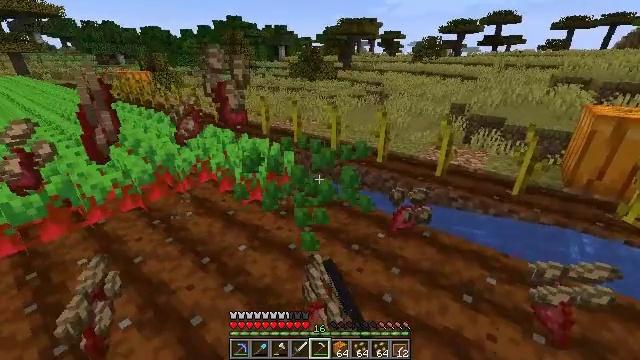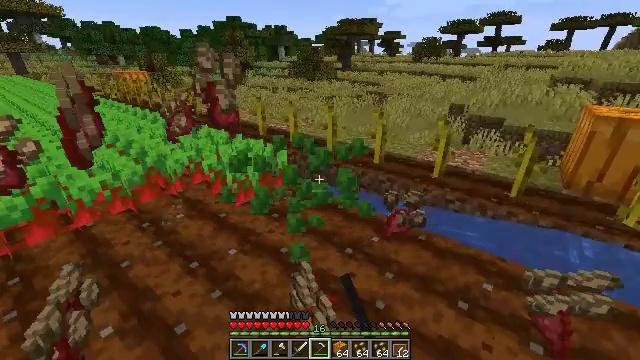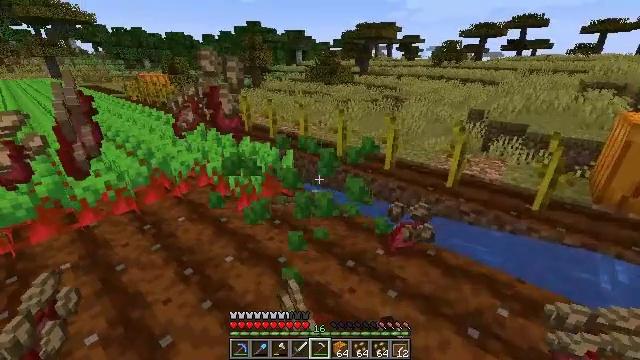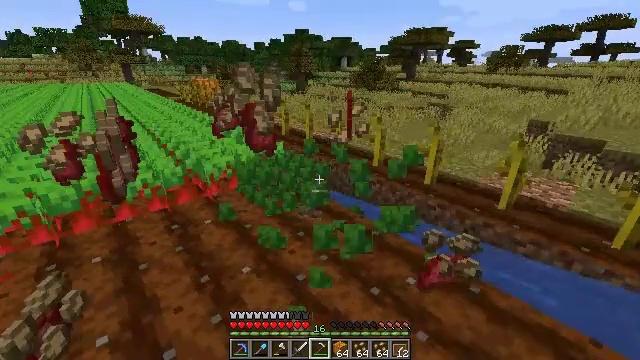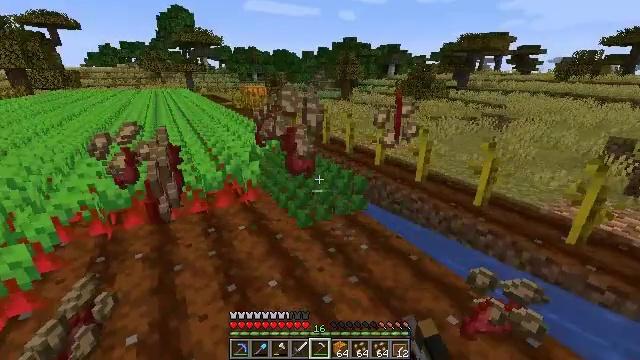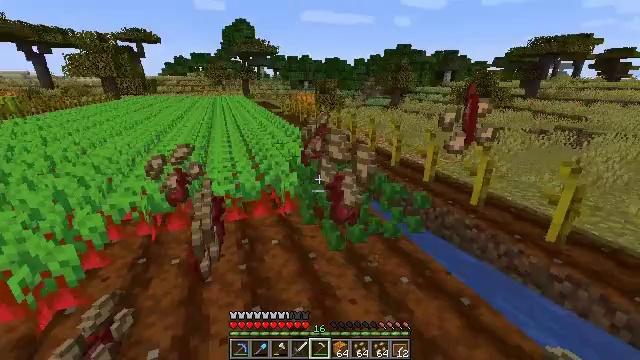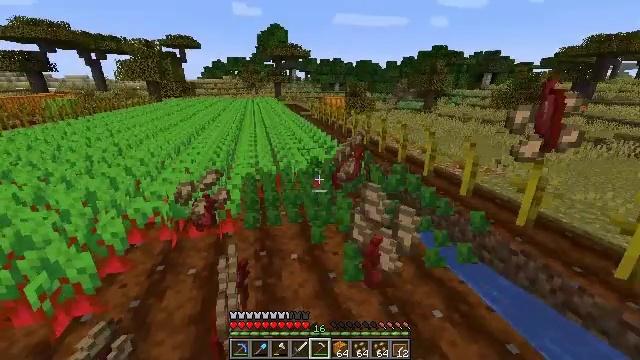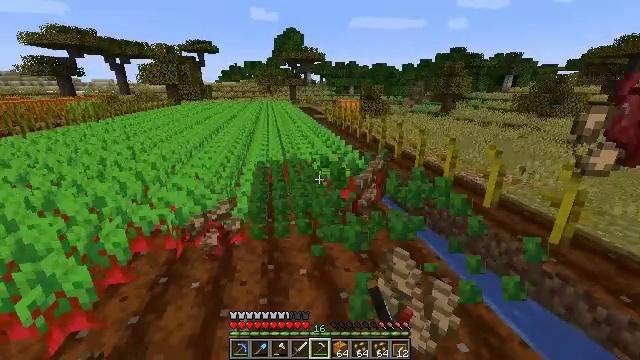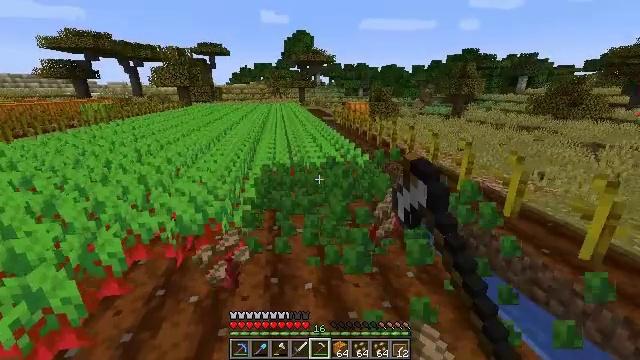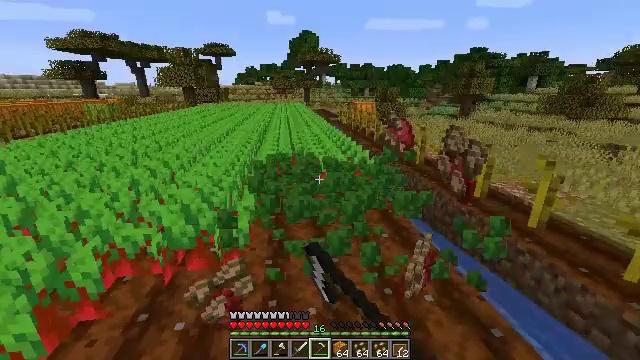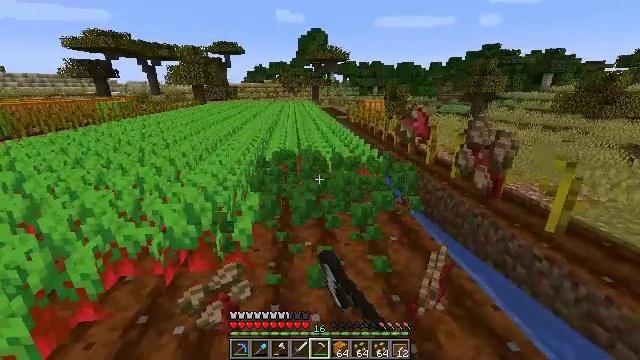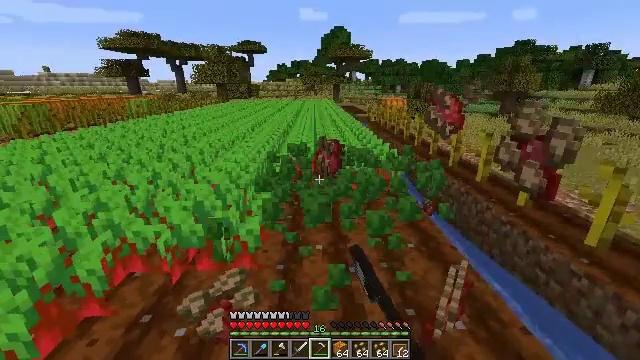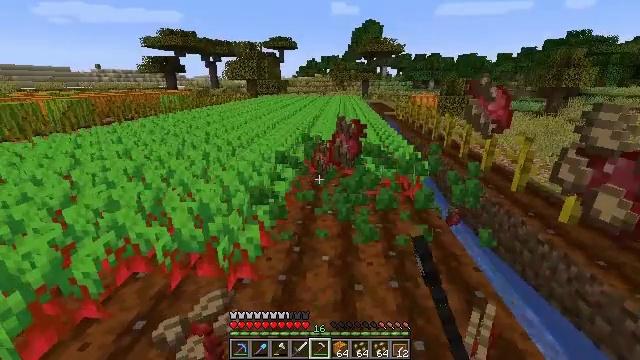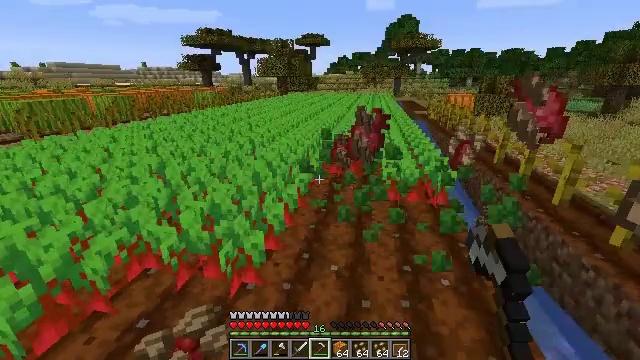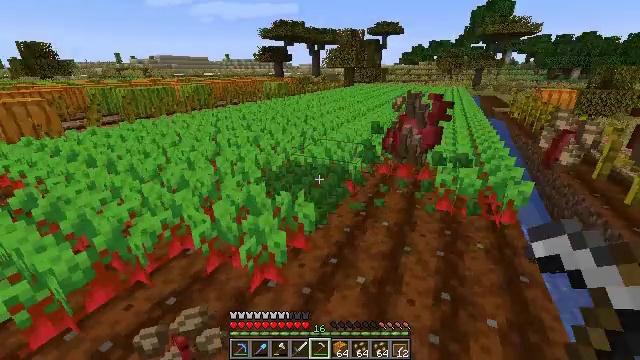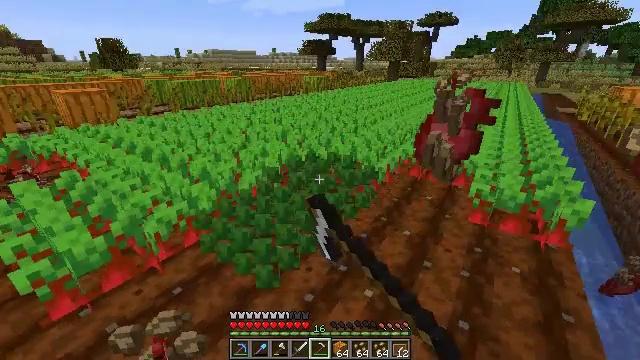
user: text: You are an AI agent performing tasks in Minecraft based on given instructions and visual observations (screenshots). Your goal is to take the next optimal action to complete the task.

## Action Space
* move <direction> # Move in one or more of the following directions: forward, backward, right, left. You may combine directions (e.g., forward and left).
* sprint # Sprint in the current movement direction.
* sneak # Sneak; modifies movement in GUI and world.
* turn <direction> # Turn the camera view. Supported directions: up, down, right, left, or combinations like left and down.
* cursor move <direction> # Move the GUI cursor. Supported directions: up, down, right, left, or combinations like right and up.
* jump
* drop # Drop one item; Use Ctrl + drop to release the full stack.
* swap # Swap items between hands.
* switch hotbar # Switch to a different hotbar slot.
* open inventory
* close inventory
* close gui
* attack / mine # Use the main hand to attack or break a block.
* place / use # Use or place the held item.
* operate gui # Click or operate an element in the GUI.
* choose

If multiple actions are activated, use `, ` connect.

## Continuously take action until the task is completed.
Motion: motion action
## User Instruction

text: Collect beetroots from the field.
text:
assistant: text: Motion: move forward and move right, attack / mine
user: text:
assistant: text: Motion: move forward, turn left, attack / mine
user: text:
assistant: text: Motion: move forward, turn left and up, attack / mine
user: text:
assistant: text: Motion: move forward, turn left and up, attack / mine
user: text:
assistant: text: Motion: move forward, turn left and up, attack / mine
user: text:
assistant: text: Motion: move forward, turn left, attack / mine
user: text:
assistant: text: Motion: move forward, turn left, attack / mine
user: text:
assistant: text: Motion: move forward, turn left, attack / mine
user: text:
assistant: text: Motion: move forward, turn left, attack / mine
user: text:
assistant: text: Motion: move forward and move right, turn left, attack / mine
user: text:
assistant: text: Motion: move forward and move right, turn left, attack / mine
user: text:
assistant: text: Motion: move forward and move right, turn left, attack / mine
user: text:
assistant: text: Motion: move forward and move right, turn left, attack / mine
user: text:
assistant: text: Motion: move forward and move right, turn left and down, attack / mine
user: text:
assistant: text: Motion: move forward and move right, turn left and down, attack / mine
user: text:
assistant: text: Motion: move forward and move right, turn left and down, attack / mine
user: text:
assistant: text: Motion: move forward and move right, turn left, attack / mine
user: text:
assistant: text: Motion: move forward and move right, turn left, attack / mine
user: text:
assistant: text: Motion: move forward and move left, turn left, attack / mine
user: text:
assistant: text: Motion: move forward and move left, turn left, attack / mine
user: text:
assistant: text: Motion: move forward and move left, turn left, attack / mine
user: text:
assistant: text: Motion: move forward and move left, turn left, attack / mine
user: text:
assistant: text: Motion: move forward and move left, turn left, attack / mine
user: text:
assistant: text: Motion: move forward and move left, attack / mine
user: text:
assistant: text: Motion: move forward and move left, turn right, attack / mine
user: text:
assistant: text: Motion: move forward and move left, turn right and up, attack / mine
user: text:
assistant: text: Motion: move forward and move left, turn right and up, attack / mine
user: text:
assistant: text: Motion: move forward and move left, turn right and up, attack / mine
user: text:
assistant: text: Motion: move forward and move left, turn right and up, attack / mine
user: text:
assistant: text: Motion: move forward and move left, turn right and up, attack / mine